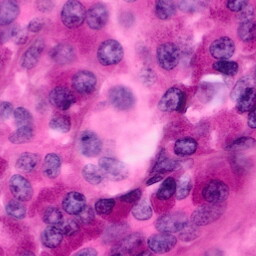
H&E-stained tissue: Pancreatic